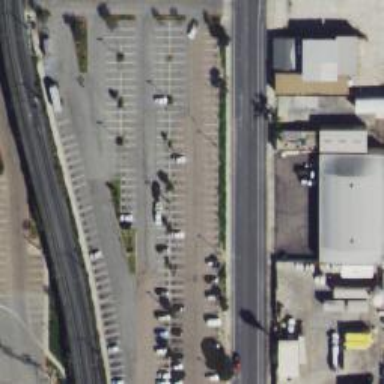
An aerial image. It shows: Parking area with park and ride facilities.